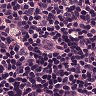
Metastatic tissue present: no